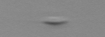
Label: Cylindrotheca_morphotype1